Field crop: tomato
Growth stage: 2
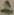
Species: solanum